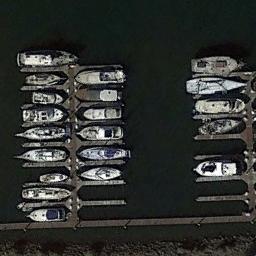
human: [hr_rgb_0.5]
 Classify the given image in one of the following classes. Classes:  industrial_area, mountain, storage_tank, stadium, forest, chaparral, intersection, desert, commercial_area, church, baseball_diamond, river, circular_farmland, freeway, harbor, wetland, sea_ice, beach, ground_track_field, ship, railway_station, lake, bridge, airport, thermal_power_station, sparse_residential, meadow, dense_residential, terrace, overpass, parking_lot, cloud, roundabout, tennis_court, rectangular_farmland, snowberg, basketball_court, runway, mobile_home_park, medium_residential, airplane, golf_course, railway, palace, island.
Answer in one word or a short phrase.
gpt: harbor